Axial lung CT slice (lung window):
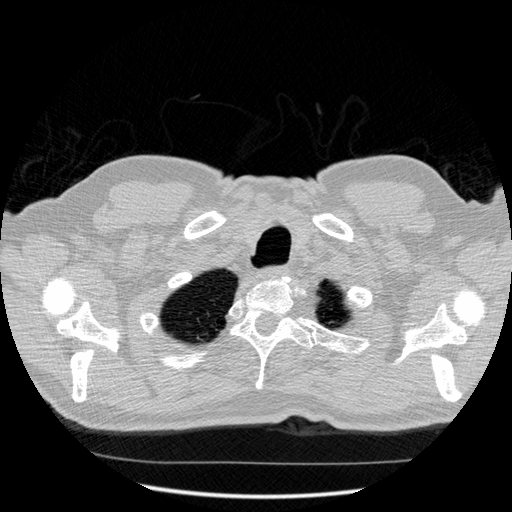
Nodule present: no